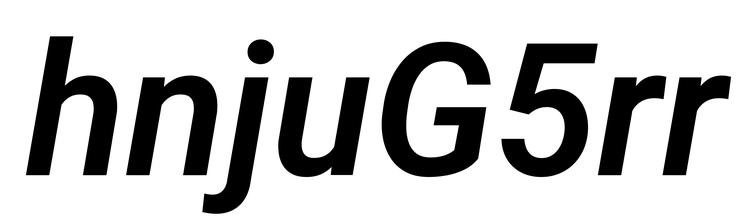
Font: Roboto-Italic_SemiBold_Italic